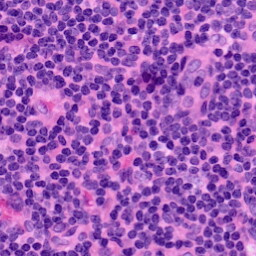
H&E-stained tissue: LymphNode